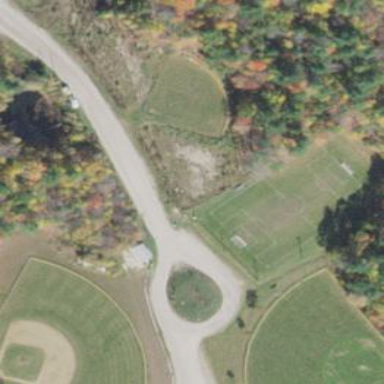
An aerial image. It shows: Soccer pitch designated for leisure and sports activities.